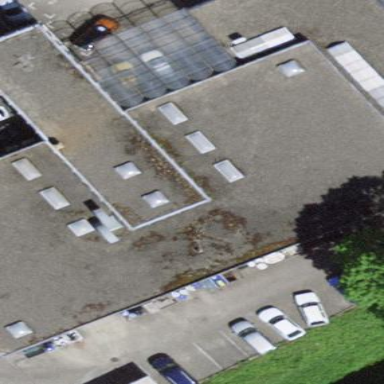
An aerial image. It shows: Building housing car shop.